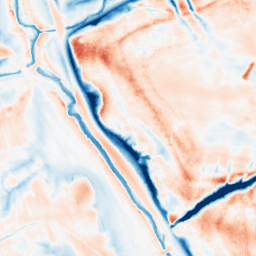
Category: multiscale
Decomposition family: dog_multiscale
Decomposition parameters: sigma_ratio: 2
n_scales: 4
base_sigma: 0.5
Upsampling method: fft_zeropad
Upsampling parameters: scale: 4
Upsampling scale: 4